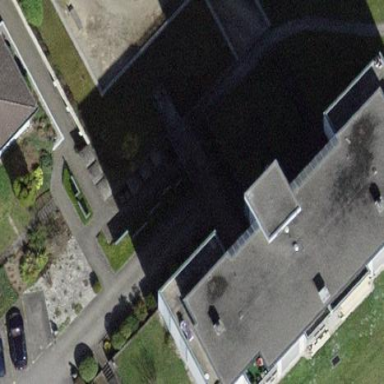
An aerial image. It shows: Flat-roofed building.